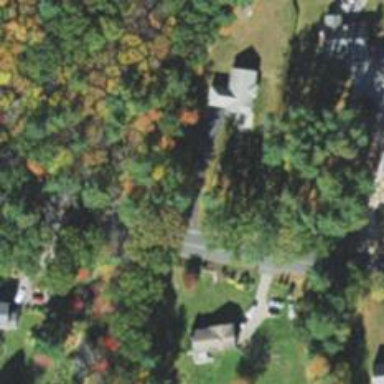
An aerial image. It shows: Residential driveway serving as service road.